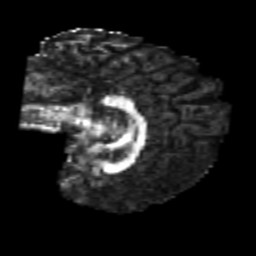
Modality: FA
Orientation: sagittal
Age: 22
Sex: female
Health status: healthy
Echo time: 0.074 s